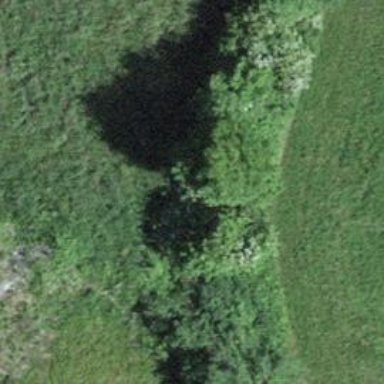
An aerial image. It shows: Hedge barrier.